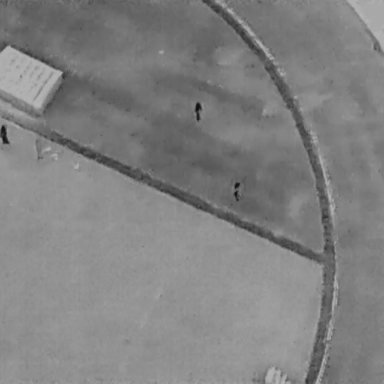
There are three People in the infrared image.